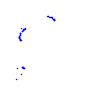
Particle: proton